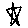
Label: star